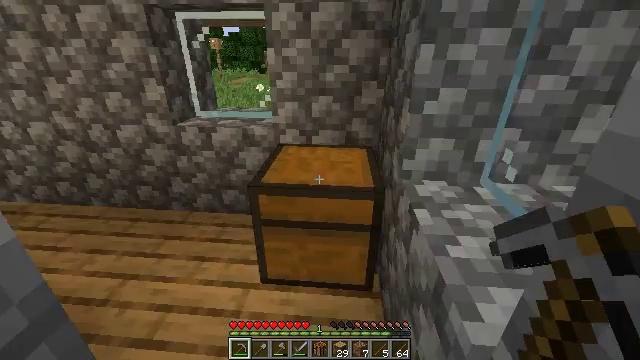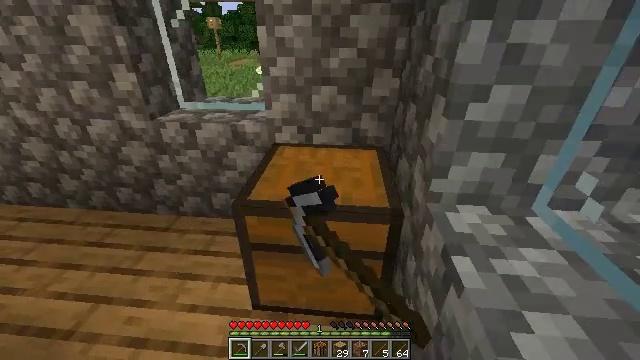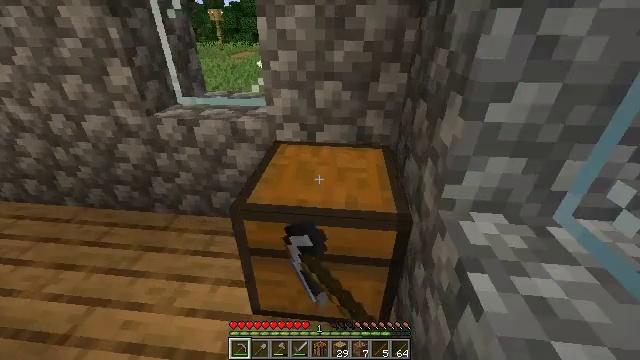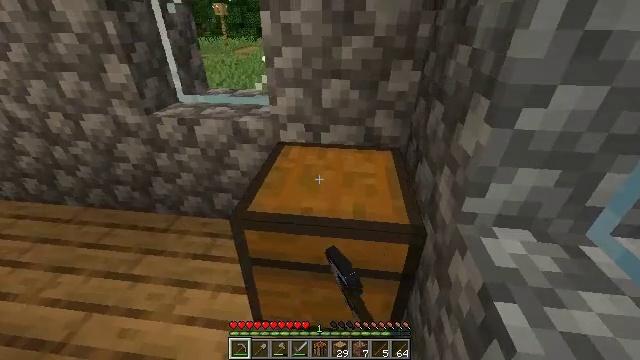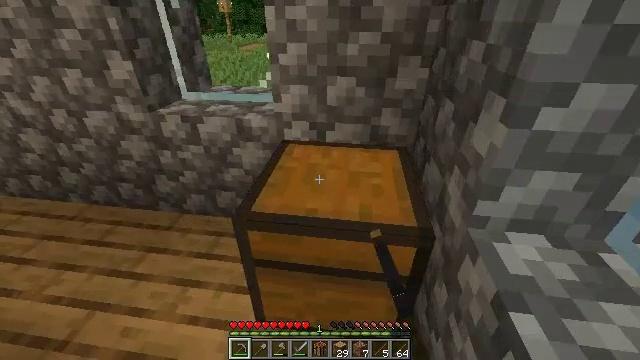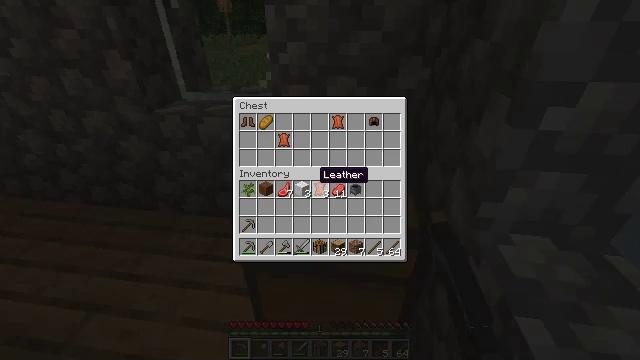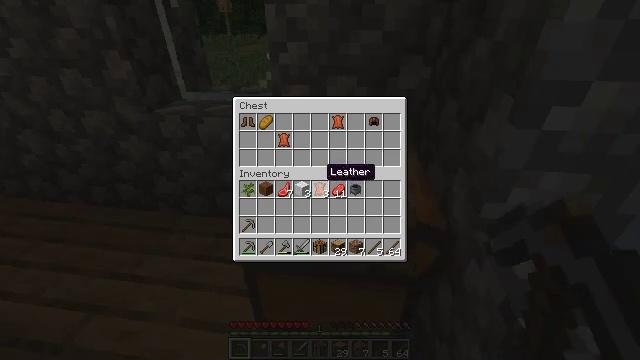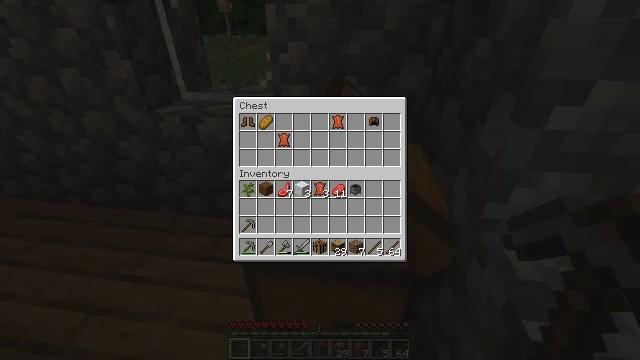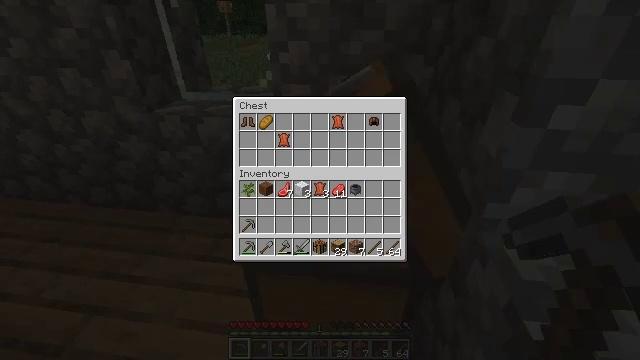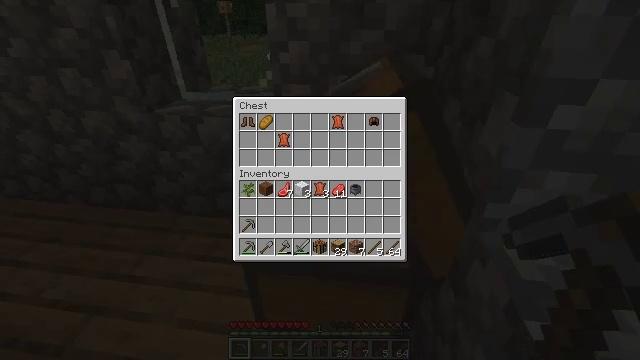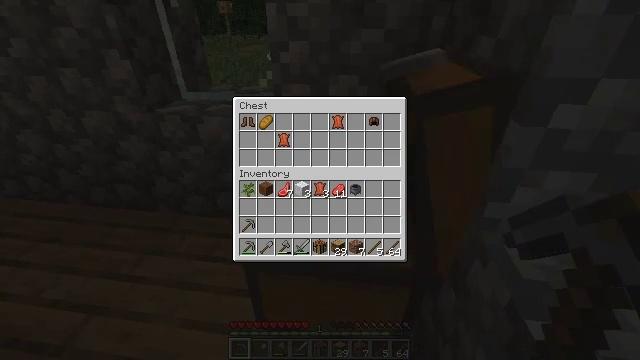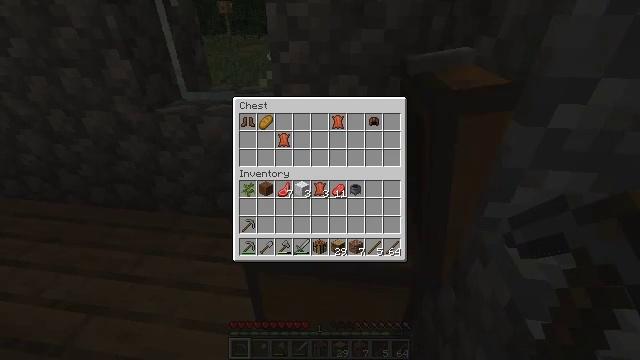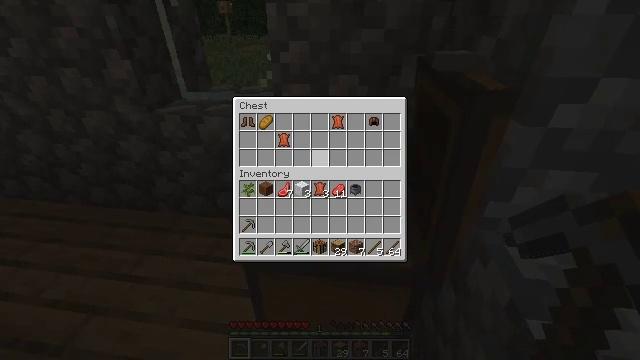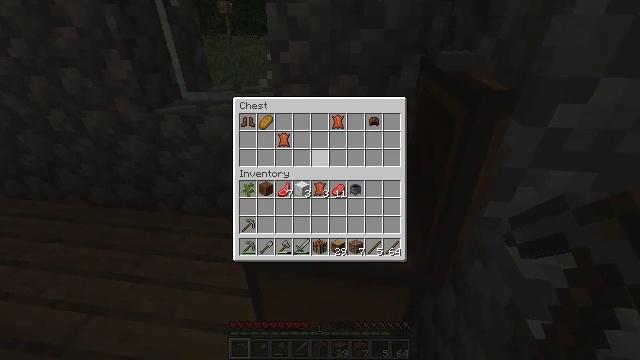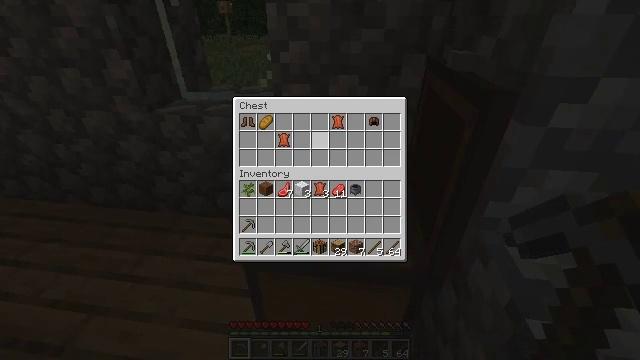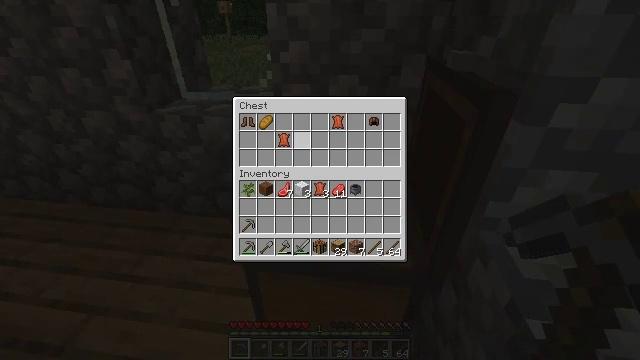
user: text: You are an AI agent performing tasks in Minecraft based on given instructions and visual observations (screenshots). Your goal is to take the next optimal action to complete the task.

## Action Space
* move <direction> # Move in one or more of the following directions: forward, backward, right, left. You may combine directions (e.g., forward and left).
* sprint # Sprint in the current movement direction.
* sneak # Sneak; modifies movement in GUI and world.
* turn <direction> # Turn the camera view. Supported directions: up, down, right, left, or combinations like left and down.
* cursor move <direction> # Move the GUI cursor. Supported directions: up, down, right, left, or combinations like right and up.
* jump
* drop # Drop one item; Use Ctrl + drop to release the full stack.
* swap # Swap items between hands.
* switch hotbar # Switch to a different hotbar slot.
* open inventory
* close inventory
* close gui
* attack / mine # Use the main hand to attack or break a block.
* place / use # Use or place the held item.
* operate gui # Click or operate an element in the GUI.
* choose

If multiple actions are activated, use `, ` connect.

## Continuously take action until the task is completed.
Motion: motion action
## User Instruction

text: Get smooth stone for building.
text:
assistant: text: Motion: move forward, turn down, use / place
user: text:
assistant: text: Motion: turn down, use / place
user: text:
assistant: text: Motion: turn left, use / place
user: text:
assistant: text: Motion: no_op
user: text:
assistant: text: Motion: cursor move left, open gui
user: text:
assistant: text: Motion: cursor move right
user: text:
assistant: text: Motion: cursor move right
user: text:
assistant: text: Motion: no_op
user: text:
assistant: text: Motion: no_op
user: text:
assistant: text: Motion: no_op
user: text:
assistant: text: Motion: no_op
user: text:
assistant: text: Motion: cursor move up
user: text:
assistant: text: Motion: cursor move up
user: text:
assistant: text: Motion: sneak, cursor move left and up
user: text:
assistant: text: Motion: sneak, cursor move left
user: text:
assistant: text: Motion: sneak, cursor move left
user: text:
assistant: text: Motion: sneak
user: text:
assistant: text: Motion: sneak, cursor move left
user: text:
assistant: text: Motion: sneak, cursor move left
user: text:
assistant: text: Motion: sneak, cursor move left
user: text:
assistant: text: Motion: sneak
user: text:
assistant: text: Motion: sneak
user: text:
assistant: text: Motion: sneak, choose
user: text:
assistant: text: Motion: sneak, choose
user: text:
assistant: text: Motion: sneak, choose
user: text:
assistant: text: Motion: sneak
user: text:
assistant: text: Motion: sneak
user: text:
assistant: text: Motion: sneak, choose
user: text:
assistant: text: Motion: sneak, choose
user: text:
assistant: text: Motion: sneak, choose